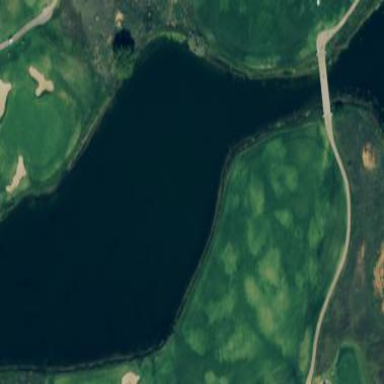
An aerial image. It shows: Water hazard in golf course. The hazard is natural water feature.